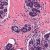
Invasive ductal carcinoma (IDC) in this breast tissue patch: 0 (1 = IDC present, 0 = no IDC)